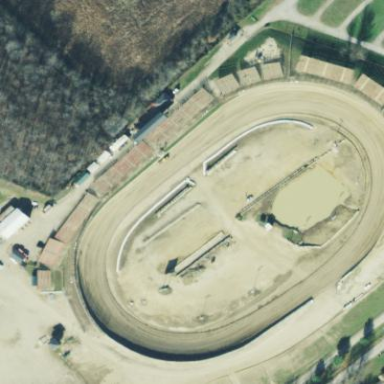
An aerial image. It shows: Raceway for motor sports.